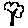
Label: tree